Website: ulta-beauty
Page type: account-selection
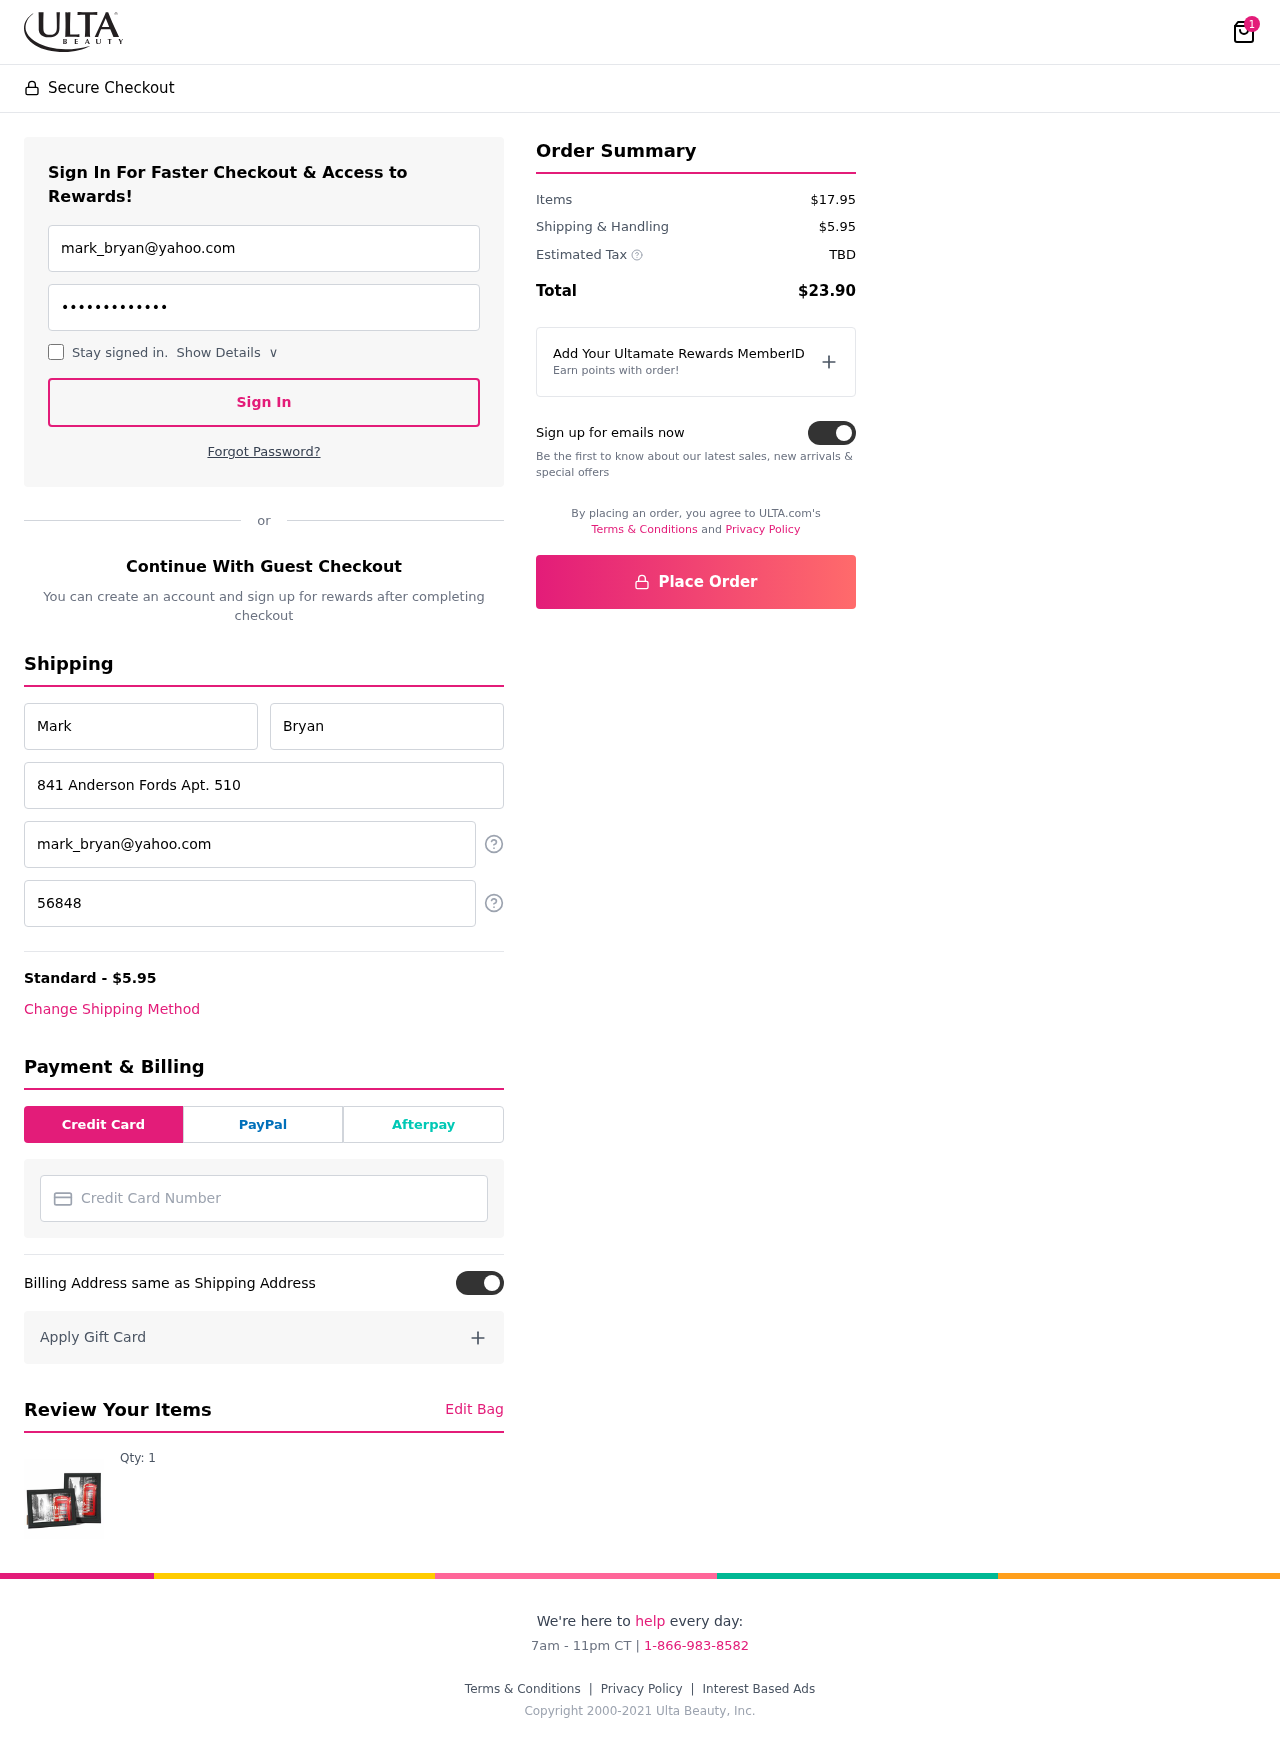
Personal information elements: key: PII_CARD_NUMBER
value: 5160 3039 5089 0726
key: PII_EMAIL
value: mark_bryan@yahoo.com
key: PII_EMAIL2
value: mark_bryan@yahoo.com
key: PII_FIRSTNAME
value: Mark
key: PII_LASTNAME
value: Bryan
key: PII_PHONE
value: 5684854054
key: PII_STREET
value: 841 Anderson Fords Apt. 510
Product elements: key: PRODUCT1_QUANTITY
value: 1
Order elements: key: ORDER_NUM_ITEMS
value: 1
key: ORDER_SHIPPING_COST
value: $5.95
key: ORDER_SUBTOTAL
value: $17.95
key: ORDER_TAX
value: TBD
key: ORDER_TOTAL
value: $23.90